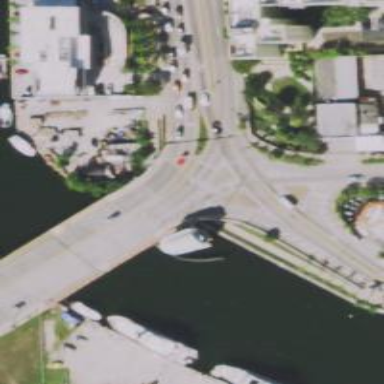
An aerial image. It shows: Primary highway crossing bascule movable bridge.